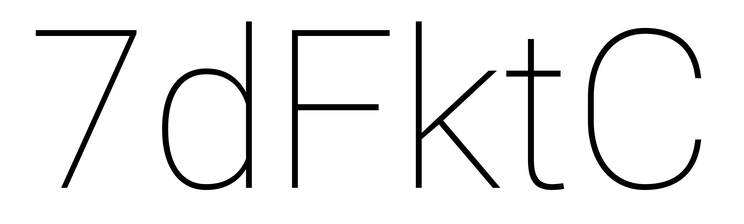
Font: Roboto_Thin